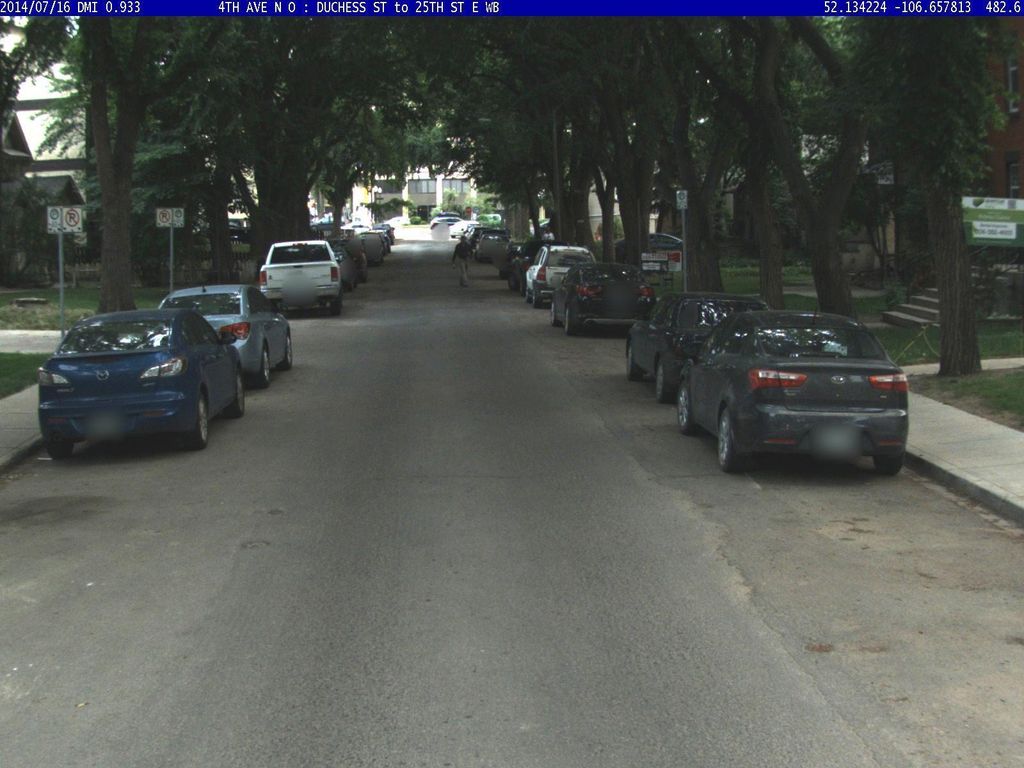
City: saskatoon